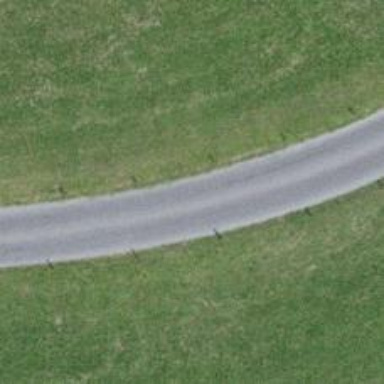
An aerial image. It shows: Unclassified road with asphalt surface.